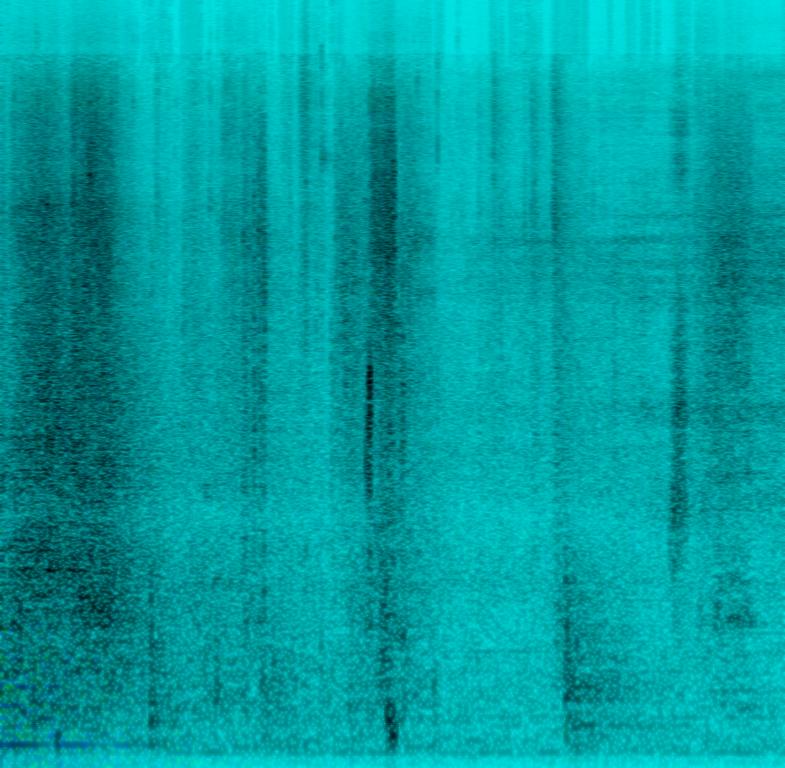
The low quality recording features foley effects that include metallic, wooden and screeching sound effects. At the very end of the loop, there is an intense background orchestra music, representing some combat scene.